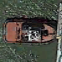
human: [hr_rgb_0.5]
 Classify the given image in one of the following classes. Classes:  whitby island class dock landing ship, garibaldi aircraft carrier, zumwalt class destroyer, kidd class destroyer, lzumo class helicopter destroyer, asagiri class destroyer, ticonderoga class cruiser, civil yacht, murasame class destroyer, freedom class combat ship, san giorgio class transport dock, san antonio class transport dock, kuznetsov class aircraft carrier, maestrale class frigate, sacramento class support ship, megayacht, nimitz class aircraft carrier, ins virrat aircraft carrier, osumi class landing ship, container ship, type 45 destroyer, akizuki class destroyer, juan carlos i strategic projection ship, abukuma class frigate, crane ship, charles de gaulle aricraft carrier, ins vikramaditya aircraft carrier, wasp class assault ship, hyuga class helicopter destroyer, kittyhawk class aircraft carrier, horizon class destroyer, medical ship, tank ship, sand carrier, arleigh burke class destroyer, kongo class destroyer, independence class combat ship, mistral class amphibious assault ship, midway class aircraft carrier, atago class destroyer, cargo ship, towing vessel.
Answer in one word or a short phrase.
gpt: Towing vessel